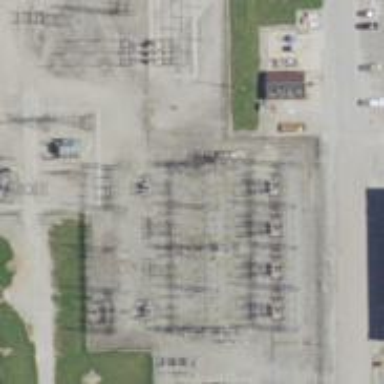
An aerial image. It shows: Switch used for power control.